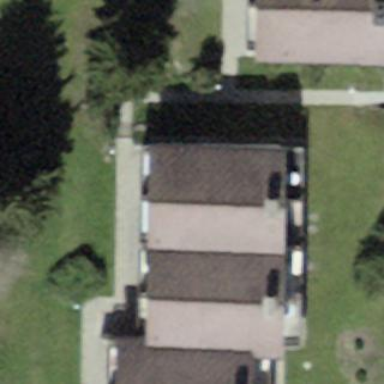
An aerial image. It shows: Building with gabled roof oriented along its length.